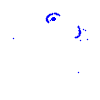
Particle: pion